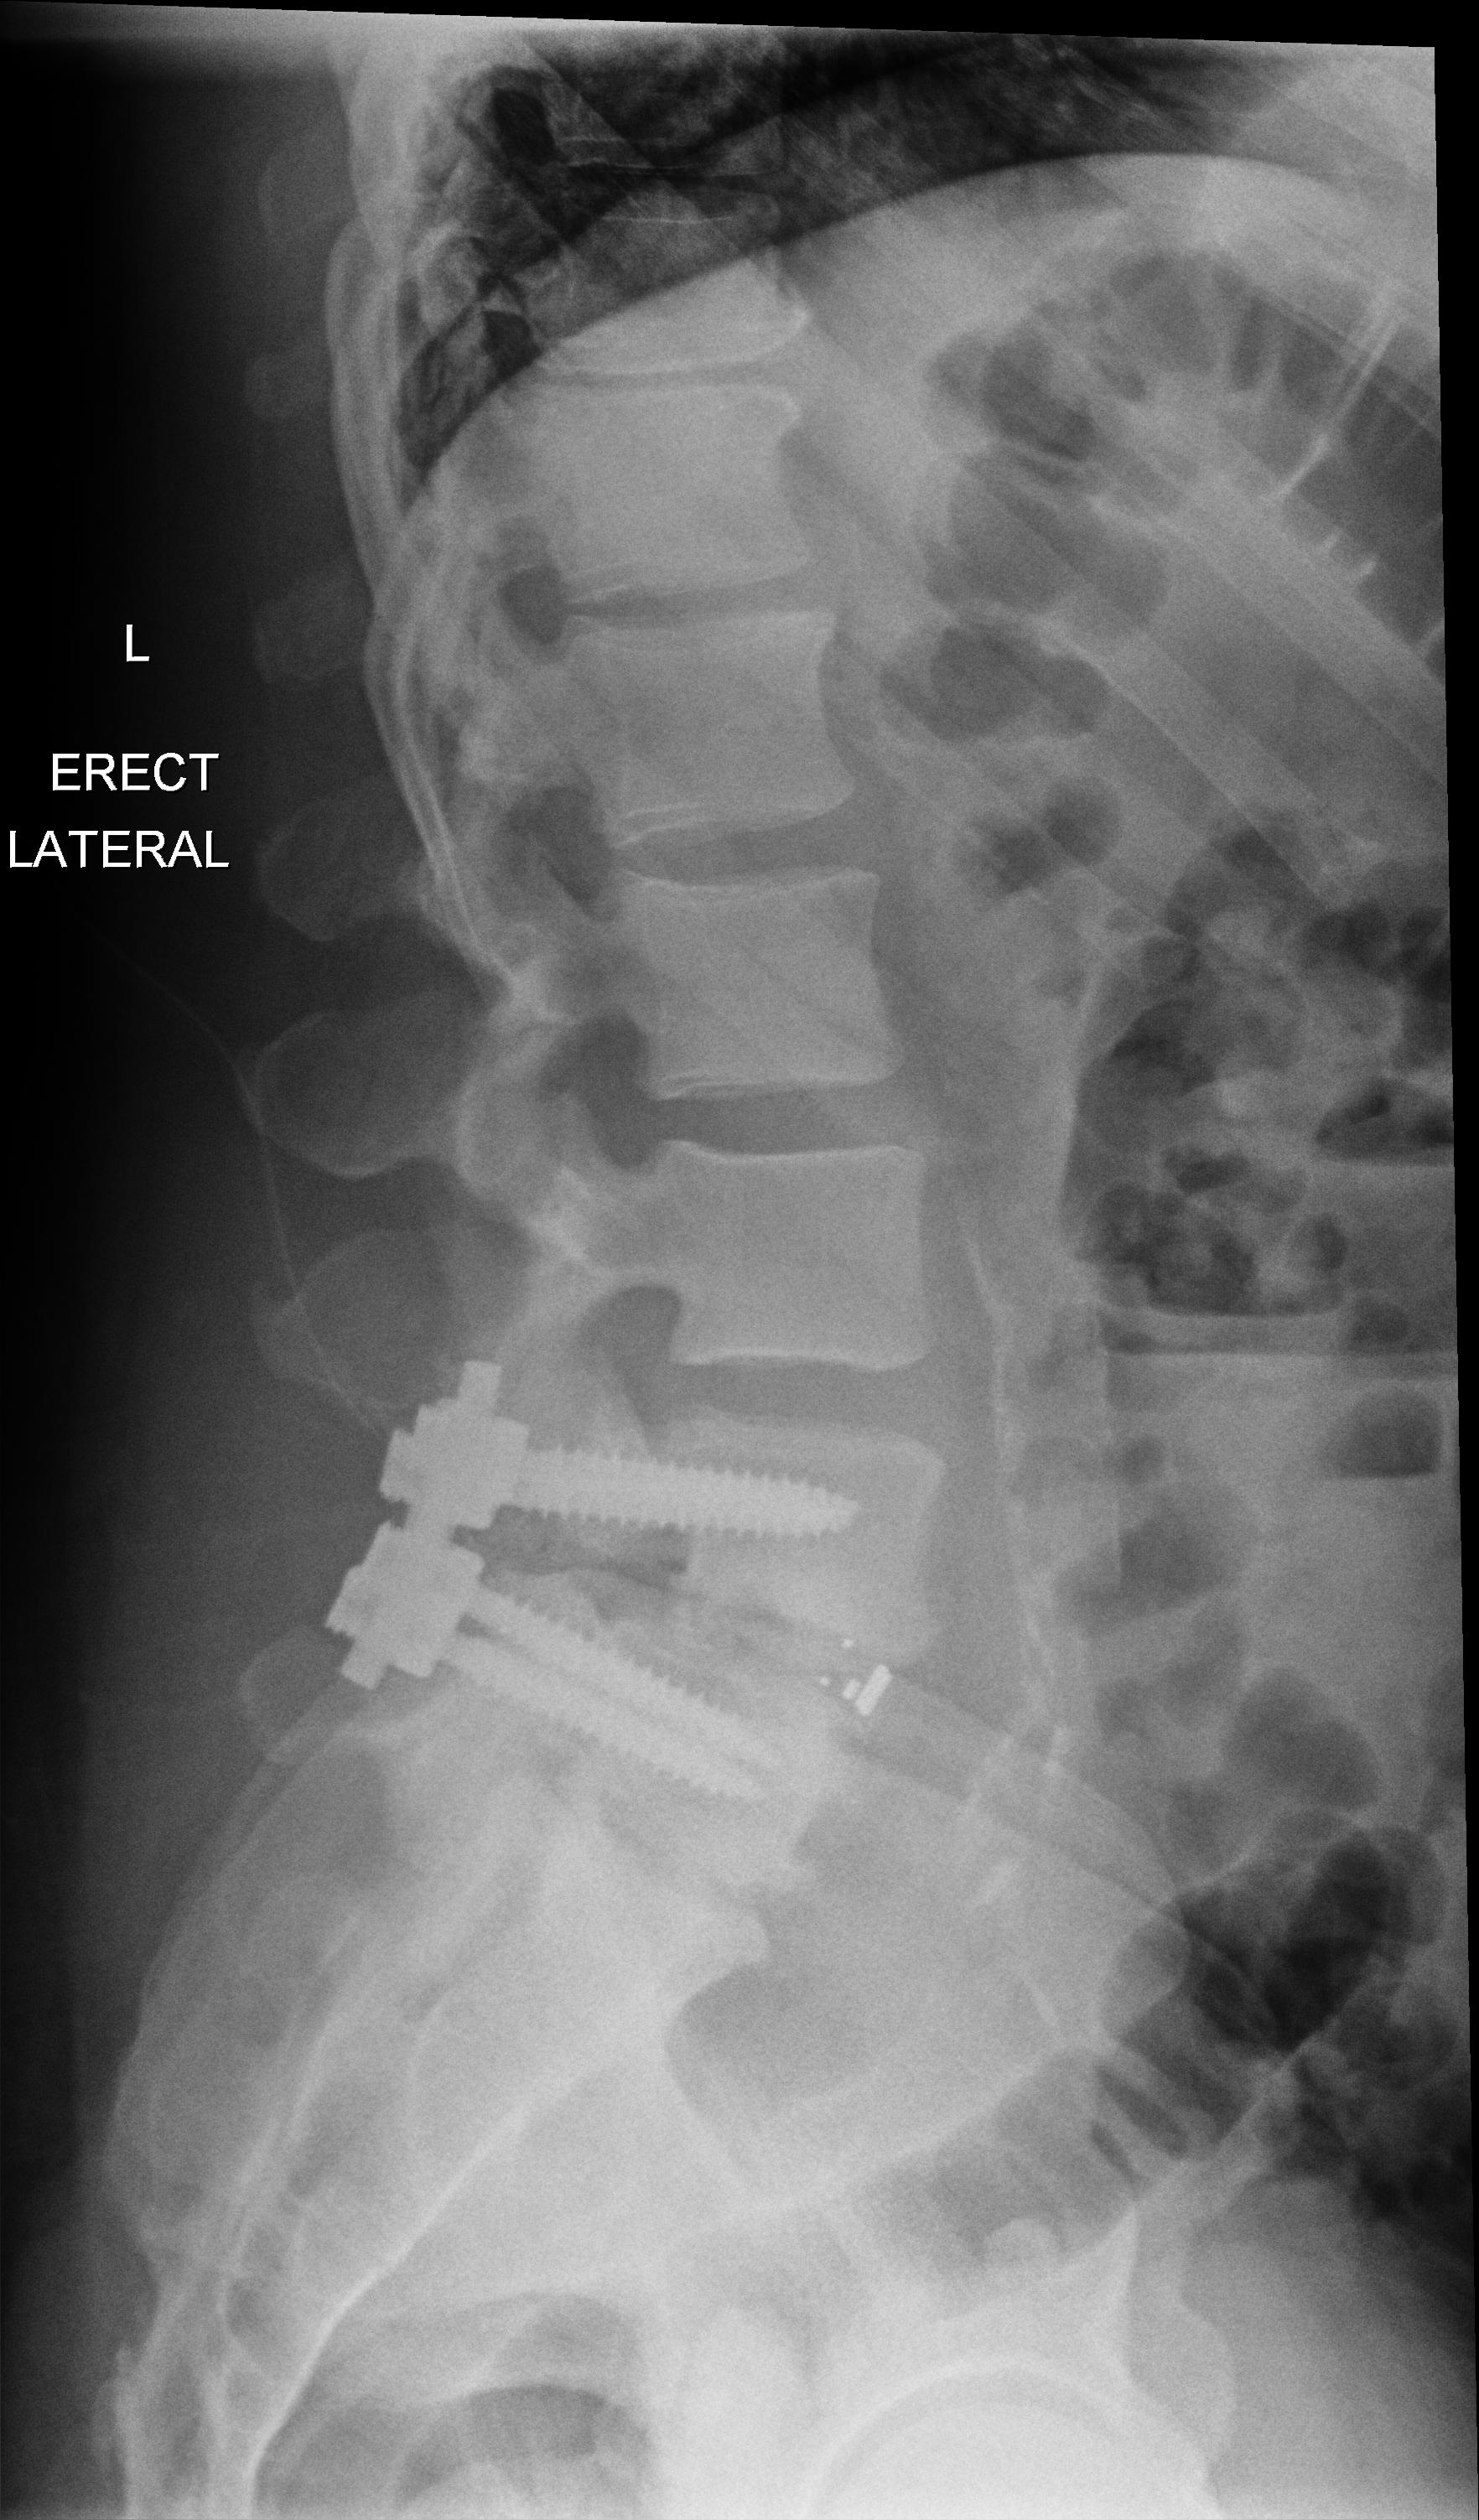
View: LATERAL
Implant manufacturer: nuvasive reline